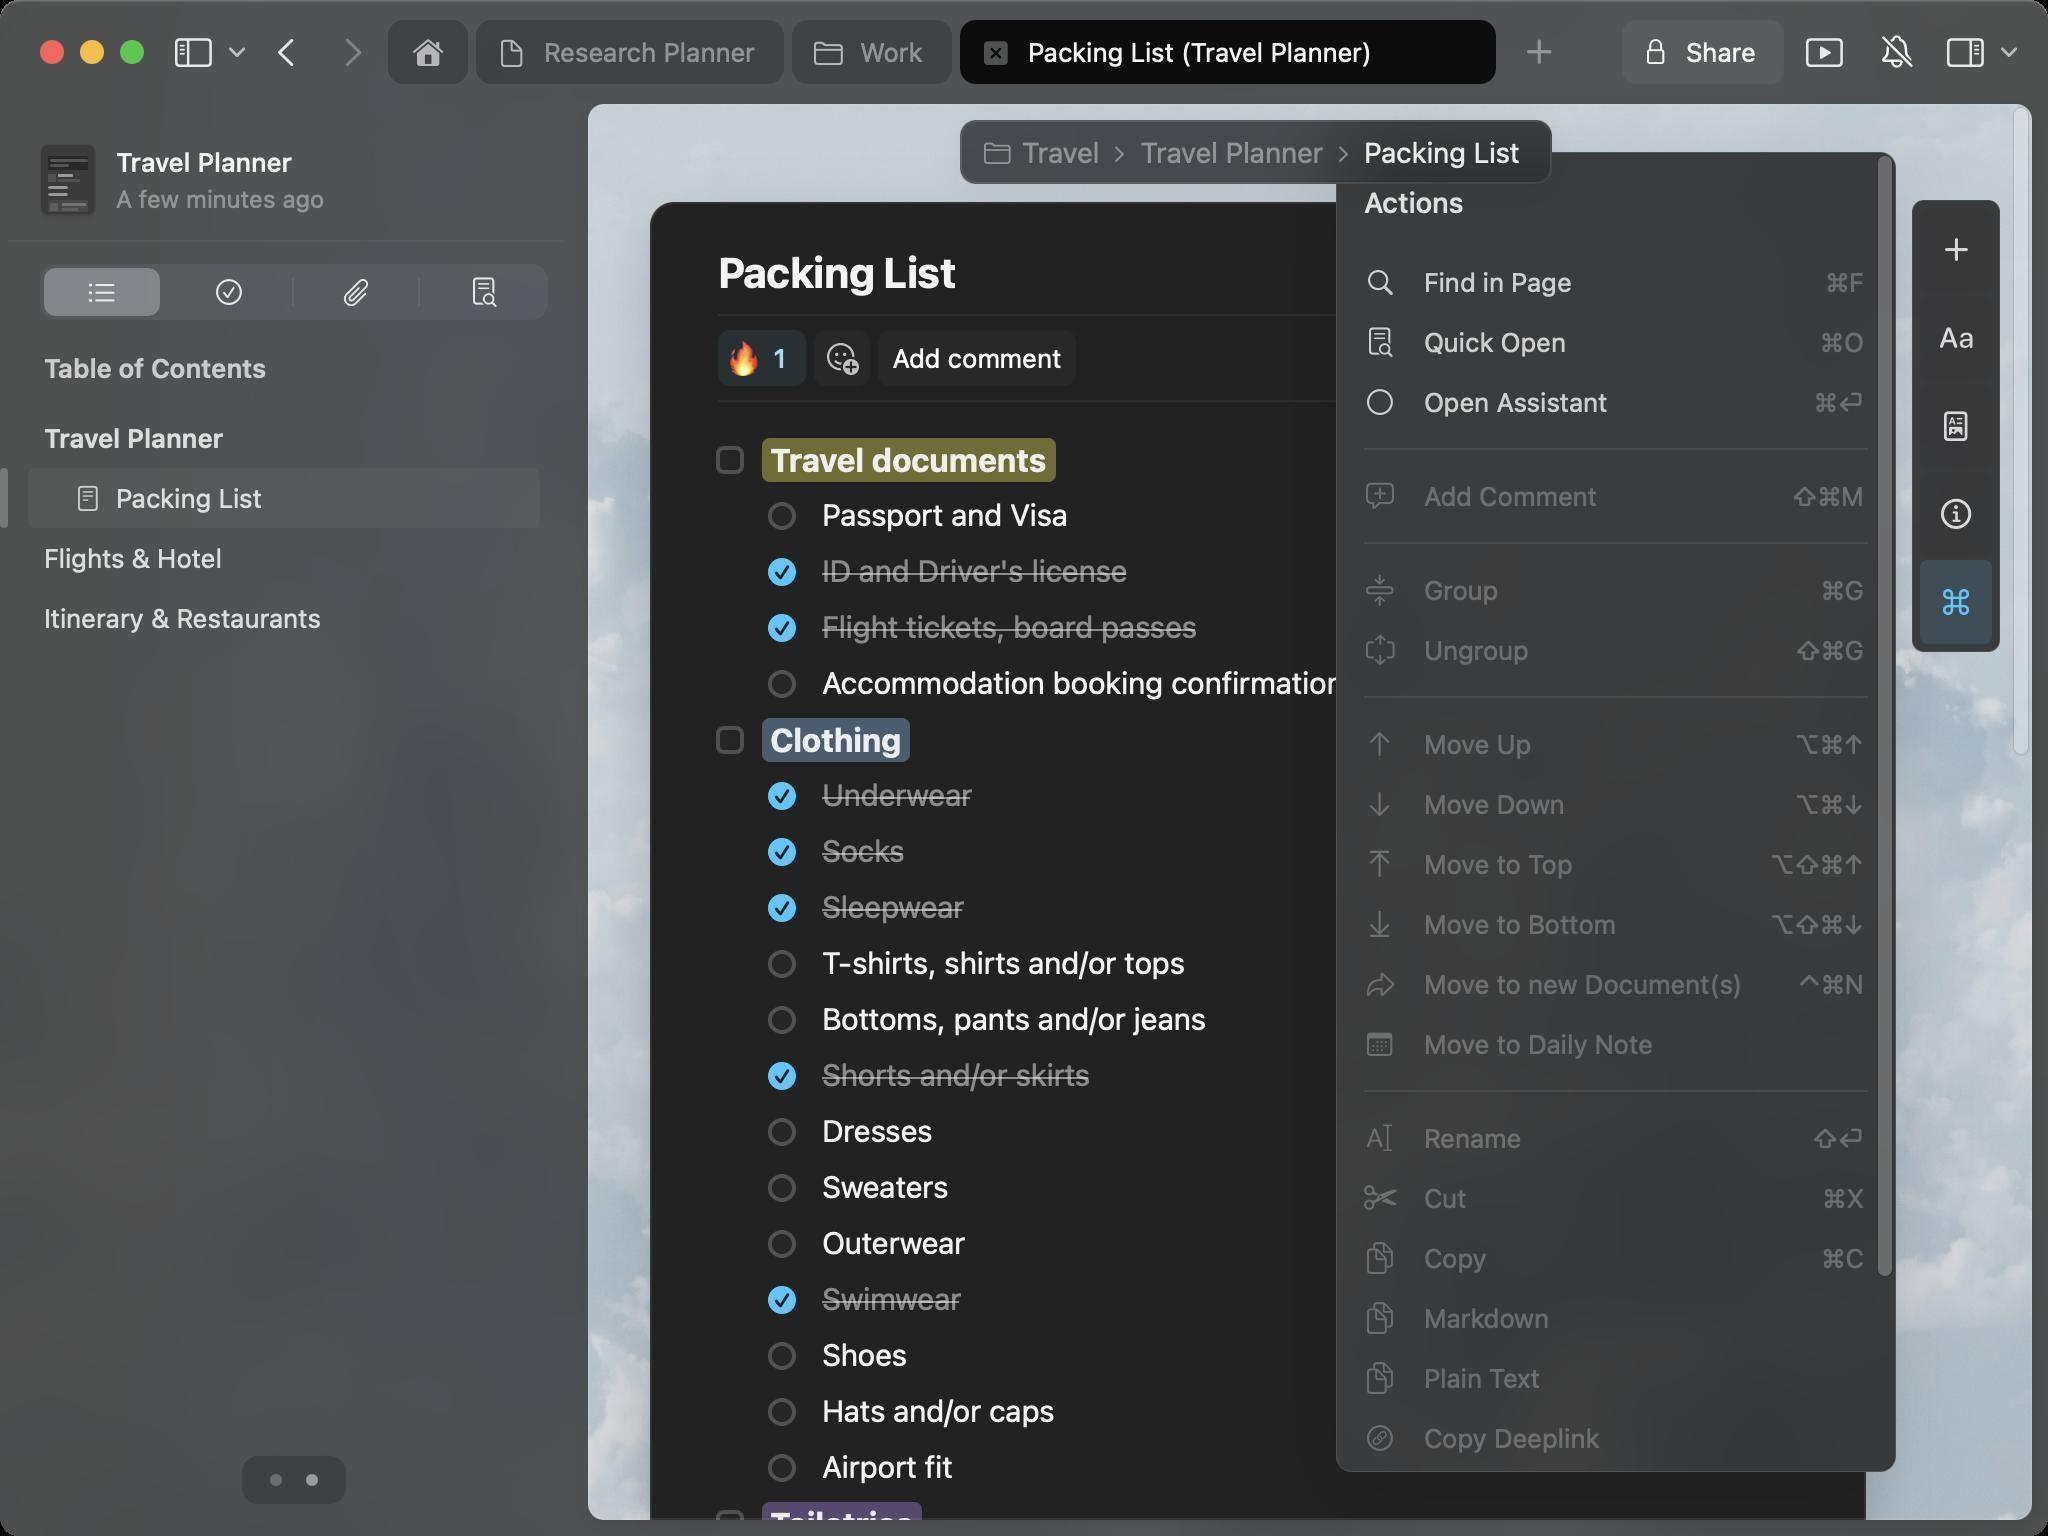
Accessibility tree:
{"name": "Packing_List", "role": "AXWindow", "description": null, "role_description": "standard window", "value": null, "position": "350.00;92.00", "size": "1024;768", "children": [{"name": null, "role": "AXGroup", "description": null, "role_description": "group", "value": null, "position": "0.00;0.00", "size": "1024;768", "children": [{"name": null, "role": "AXGroup", "description": null, "role_description": "group", "value": null, "position": "0.00;0.00", "size": "1024;768", "children": [{"name": null, "role": "AXButton", "description": null, "role_description": "button", "value": null, "position": "111.00;10.00", "size": "15;32", "children": []}, {"name": null, "role": "AXStaticText", "description": "Research Planner", "role_description": "text", "value": null, "position": "272.00;10.00", "size": "122;32", "children": []}, {"name": null, "role": "AXStaticText", "description": "Work", "role_description": "text", "value": null, "position": "430.00;10.00", "size": "48;32", "children": []}, {"name": null, "role": "AXStaticText", "description": "Packing List (Travel Planner)", "role_description": "text", "value": null, "position": "514.00;10.00", "size": "204;32", "children": []}, {"name": null, "role": "AXStaticText", "description": "Share", "role_description": "text", "value": null, "position": "843.00;10.00", "size": "35;32", "children": []}, {"name": null, "role": "AXButton", "description": null, "role_description": "button", "value": null, "position": "997.00;10.00", "size": "15;32", "children": []}, {"name": null, "role": "AXGroup", "description": null, "role_description": "group", "value": null, "position": "294.00;52.00", "size": "722;708", "children": [{"name": null, "role": "AXStaticText", "description": "🔥", "role_description": "text", "value": null, "position": "359.00;165.00", "size": "26;28", "children": []}, {"name": null, "role": "AXStaticText", "description": "1", "role_description": "text", "value": null, "position": "377.00;165.00", "size": "26;28", "children": []}, {"name": null, "role": "AXStaticText", "description": "Add comment", "role_description": "text", "value": null, "position": "439.00;165.00", "size": "99;28", "children": []}, {"name": null, "role": "AXStaticText", "description": "Travel", "role_description": "text", "value": null, "position": "511.00;65.00", "size": "39;22", "children": []}, {"name": null, "role": "AXStaticText", "description": "Travel Planner", "role_description": "text", "value": null, "position": "570.00;65.00", "size": "92;22", "children": []}, {"name": null, "role": "AXStaticText", "description": "Packing List", "role_description": "text", "value": null, "position": "682.00;65.00", "size": "78;22", "children": []}, {"name": null, "role": "AXStaticText", "description": "Actions", "role_description": "text", "value": null, "position": "682.00;92.00", "size": "252;18", "children": []}, {"name": null, "role": "AXStaticText", "description": "Find in Page", "role_description": "text", "value": null, "position": "712.00;126.00", "size": "192;30", "children": []}, {"name": null, "role": "AXStaticText", "description": "⌘F", "role_description": "text", "value": null, "position": "912.50;126.00", "size": "20;30", "children": []}, {"name": null, "role": "AXStaticText", "description": "Quick Open", "role_description": "text", "value": null, "position": "712.00;156.00", "size": "190;30", "children": []}, {"name": null, "role": "AXStaticText", "description": "⌘O", "role_description": "text", "value": null, "position": "910.00;156.00", "size": "22;30", "children": []}, {"name": null, "role": "AXStaticText", "description": "Open Assistant", "role_description": "text", "value": null, "position": "712.00;186.00", "size": "187;30", "children": []}, {"name": null, "role": "AXStaticText", "description": "⌘⏎", "role_description": "text", "value": null, "position": "907.00;186.00", "size": "25;30", "children": []}, {"name": null, "role": "AXStaticText", "description": "Add Comment", "role_description": "text", "value": null, "position": "712.00;233.00", "size": "176;30", "children": []}, {"name": null, "role": "AXStaticText", "description": "⇧⌘M", "role_description": "text", "value": null, "position": "896.00;233.00", "size": "36;30", "children": []}, {"name": null, "role": "AXStaticText", "description": "Group", "role_description": "text", "value": null, "position": "712.00;280.00", "size": "190;30", "children": []}, {"name": null, "role": "AXStaticText", "description": "⌘G", "role_description": "text", "value": null, "position": "910.50;280.00", "size": "22;30", "children": []}, {"name": null, "role": "AXStaticText", "description": "Ungroup", "role_description": "text", "value": null, "position": "712.00;310.00", "size": "178;30", "children": []}, {"name": null, "role": "AXStaticText", "description": "⇧⌘G", "role_description": "text", "value": null, "position": "897.50;310.00", "size": "34;30", "children": []}, {"name": null, "role": "AXStaticText", "description": "Move Up", "role_description": "text", "value": null, "position": "712.00;357.00", "size": "177;30", "children": []}, {"name": null, "role": "AXStaticText", "description": "⌥⌘↑", "role_description": "text", "value": null, "position": "897.00;357.00", "size": "35;30", "children": []}, {"name": null, "role": "AXStaticText", "description": "Move Down", "role_description": "text", "value": null, "position": "712.00;387.00", "size": "177;30", "children": []}, {"name": null, "role": "AXStaticText", "description": "⌥⌘↓", "role_description": "text", "value": null, "position": "897.00;387.00", "size": "35;30", "children": []}, {"name": null, "role": "AXStaticText", "description": "Move to Top", "role_description": "text", "value": null, "position": "712.00;417.00", "size": "164;30", "children": []}, {"name": null, "role": "AXStaticText", "description": "⌥⇧⌘↑", "role_description": "text", "value": null, "position": "884.50;417.00", "size": "48;30", "children": []}, {"name": null, "role": "AXStaticText", "description": "Move to Bottom", "role_description": "text", "value": null, "position": "712.00;447.00", "size": "164;30", "children": []}, {"name": null, "role": "AXStaticText", "description": "⌥⇧⌘↓", "role_description": "text", "value": null, "position": "884.50;447.00", "size": "48;30", "children": []}, {"name": null, "role": "AXStaticText", "description": "Move to new Document(s)", "role_description": "text", "value": null, "position": "712.00;477.00", "size": "179;30", "children": []}, {"name": null, "role": "AXStaticText", "description": "⌃⌘N", "role_description": "text", "value": null, "position": "899.00;477.00", "size": "33;30", "children": []}, {"name": null, "role": "AXStaticText", "description": "Move to Daily Note", "role_description": "text", "value": null, "position": "712.00;507.00", "size": "212;30", "children": []}, {"name": null, "role": "AXStaticText", "description": "Rename", "role_description": "text", "value": null, "position": "712.00;554.00", "size": "186;30", "children": []}, {"name": null, "role": "AXStaticText", "description": "⇧⏎", "role_description": "text", "value": null, "position": "906.00;554.00", "size": "26;30", "children": []}, {"name": null, "role": "AXStaticText", "description": "Cut", "role_description": "text", "value": null, "position": "712.00;584.00", "size": "191;30", "children": []}, {"name": null, "role": "AXStaticText", "description": "⌘X", "role_description": "text", "value": null, "position": "911.00;584.00", "size": "21;30", "children": []}, {"name": null, "role": "AXStaticText", "description": "Copy", "role_description": "text", "value": null, "position": "712.00;614.00", "size": "190;30", "children": []}, {"name": null, "role": "AXStaticText", "description": "⌘C", "role_description": "text", "value": null, "position": "910.50;614.00", "size": "22;30", "children": []}, {"name": null, "role": "AXStaticText", "description": "Markdown", "role_description": "text", "value": null, "position": "712.00;644.00", "size": "212;30", "children": []}, {"name": null, "role": "AXStaticText", "description": "Plain Text", "role_description": "text", "value": null, "position": "712.00;674.00", "size": "212;30", "children": []}, {"name": null, "role": "AXStaticText", "description": "Copy Deeplink", "role_description": "text", "value": null, "position": "712.00;704.00", "size": "212;30", "children": []}, {"name": null, "role": "AXStaticText", "description": "Copy Markdown Deeplink", "role_description": "text", "value": null, "position": "712.00;734.00", "size": "212;30", "children": []}, {"name": null, "role": "AXStaticText", "description": "Duplicate", "role_description": "text", "value": null, "position": "712.00;764.00", "size": "190;30", "children": []}, {"name": null, "role": "AXStaticText", "description": "⌘D", "role_description": "text", "value": null, "position": "910.50;764.00", "size": "22;30", "children": []}, {"name": null, "role": "AXStaticText", "description": "Delete", "role_description": "text", "value": null, "position": "712.00;811.00", "size": "198;30", "children": []}, {"name": null, "role": "AXStaticText", "description": "⌫", "role_description": "text", "value": null, "position": "918.50;811.00", "size": "14;30", "children": []}]}, {"name": null, "role": "AXStaticText", "description": "Travel Planner", "role_description": "text", "value": null, "position": "58.00;73.00", "size": "212;16", "children": []}, {"name": null, "role": "AXStaticText", "description": "A few minutes ago", "role_description": "text", "value": null, "position": "58.00;92.00", "size": "212;15", "children": []}, {"name": null, "role": "AXTabGroup", "description": null, "role_description": "tab group", "value": null, "position": "20.00;132.00", "size": "254;28", "children": [{"name": null, "role": "AXRadioButton", "description": "List", "role_description": "tab", "value": 1, "position": "20.00;132.00", "size": "62;28", "children": []}, {"name": null, "role": "AXRadioButton", "description": "selected", "role_description": "tab", "value": 0, "position": "83.00;132.00", "size": "63;28", "children": []}, {"name": null, "role": "AXRadioButton", "description": "attachements", "role_description": "tab", "value": 0, "position": "147.00;132.00", "size": "62;28", "children": []}, {"name": null, "role": "AXRadioButton", "description": "search document", "role_description": "tab", "value": 0, "position": "210.00;132.00", "size": "64;28", "children": []}]}, {"name": null, "role": "AXStaticText", "description": "Table of Contents", "role_description": "text", "value": null, "position": "22.00;176.00", "size": "256;16", "children": []}, {"name": null, "role": "AXStaticText", "description": "Travel Planner", "role_description": "text", "value": null, "position": "22.00;204.00", "size": "232;30", "children": []}, {"name": null, "role": "AXStaticText", "description": "Packing List", "role_description": "text", "value": null, "position": "58.00;234.00", "size": "196;30", "children": []}, {"name": null, "role": "AXStaticText", "description": "Flights & Hotel", "role_description": "text", "value": null, "position": "22.00;264.00", "size": "232;30", "children": []}, {"name": null, "role": "AXStaticText", "description": "Itinerary & Restaurants", "role_description": "text", "value": null, "position": "22.00;294.00", "size": "232;30", "children": []}]}]}, {"name": null, "role": "AXToolbar", "description": null, "role_description": "toolbar", "value": null, "position": "0.00;0.00", "size": "1024;52", "children": []}, {"name": null, "role": "AXButton", "description": null, "role_description": "close button", "value": null, "position": "19.00;18.00", "size": "14;16", "children": []}, {"name": null, "role": "AXButton", "description": null, "role_description": "full screen button", "value": null, "position": "59.00;18.00", "size": "14;16", "children": [{"name": null, "role": "AXGroup", "description": null, "role_description": "group", "value": null, "position": "59.00;18.00", "size": "14;16", "children": [{"name": null, "role": "AXGroup", "description": null, "role_description": "group", "value": null, "position": "59.00;18.00", "size": "14;16", "children": []}]}]}, {"name": null, "role": "AXButton", "description": null, "role_description": "minimize button", "value": null, "position": "39.00;18.00", "size": "14;16", "children": []}]}